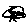
Label: tree